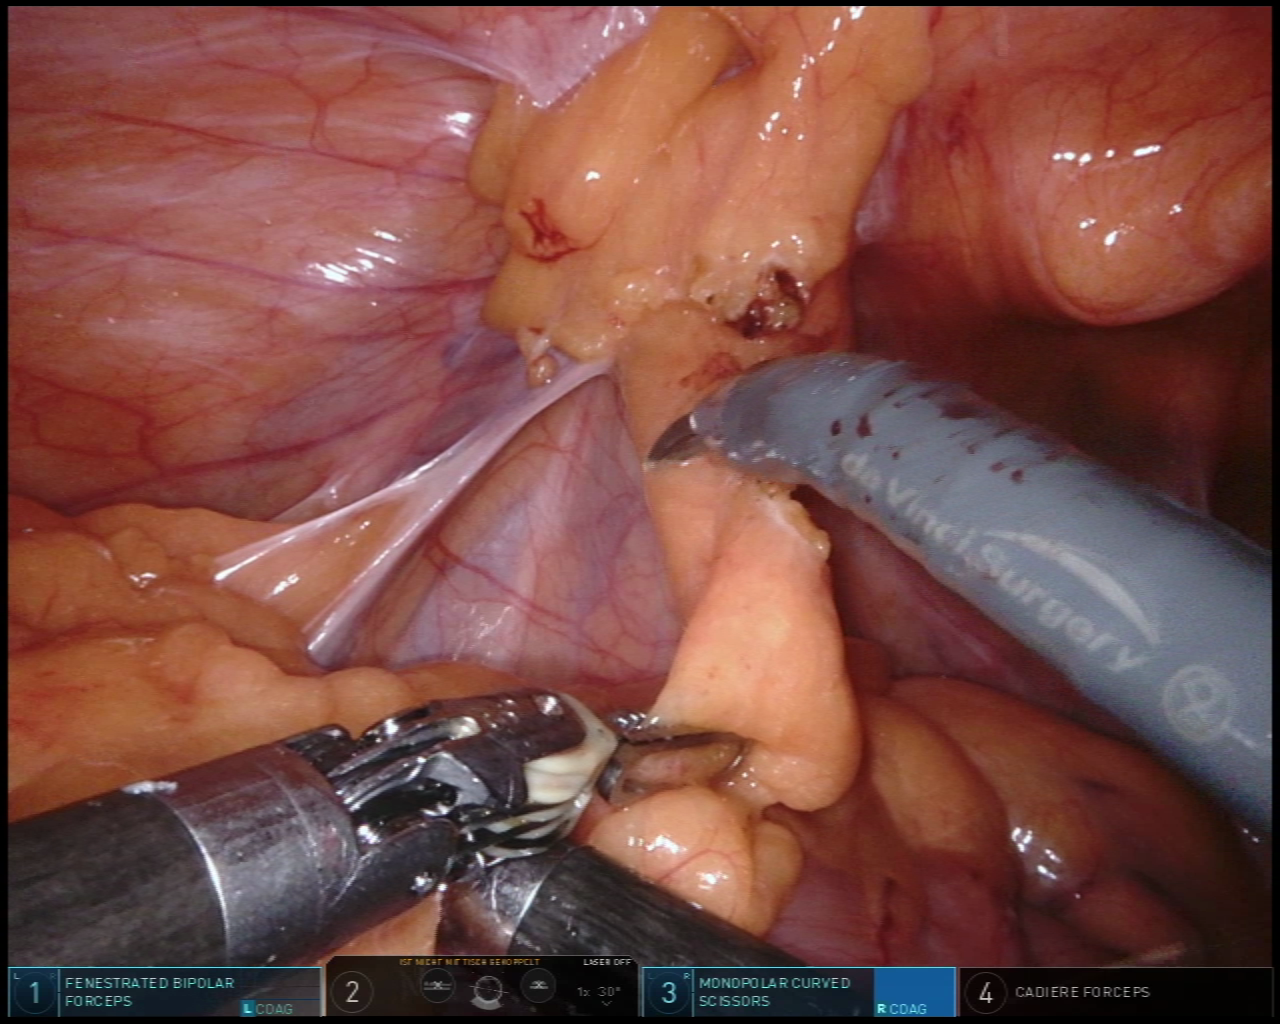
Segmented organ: colon
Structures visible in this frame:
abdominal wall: yes
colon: yes
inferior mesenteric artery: no
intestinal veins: no
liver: no
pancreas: no
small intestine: no
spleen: no
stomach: no
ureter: no
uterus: no
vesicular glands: no